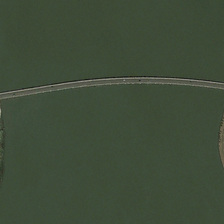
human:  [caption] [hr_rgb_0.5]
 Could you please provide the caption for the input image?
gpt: a bridge is on a green river .

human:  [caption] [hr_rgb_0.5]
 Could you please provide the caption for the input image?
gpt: a bridge is on a green river .

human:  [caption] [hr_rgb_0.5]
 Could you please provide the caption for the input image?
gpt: a bridge is on a green river .

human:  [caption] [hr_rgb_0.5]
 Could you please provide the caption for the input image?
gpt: a bridge is on a green river .

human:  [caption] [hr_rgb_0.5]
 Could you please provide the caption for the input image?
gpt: a bridge is on a green river .